Question: I am creating HTML pages with a base string and annotations on top of the base string's words and letters. Right now I'm using the and tags and I tried tables and divs too. It looks like this:

Source:
'''
<body>
<ruby>
<rb>Xin </rb><rt>shin</rt>
<rb>Brasil</rb><rt>buraziru</rt>
<rb>1</rb><rt>ichi</rt>
etc.
'''
Is there a way to rewrite the HTML, so the output looks roughly the same, but at the same time allow highlighting only the small characters shown in yellow, without having to select the big letters with them (so that the selection can be copied to the clipboard)?
Right now, and with the simple table cell methods I tried, you are forced to highlight big letters with the small.
The picture makes the association look totally random, but the tricky part is that the markup has to line up centered with the corresponding "big" letters.
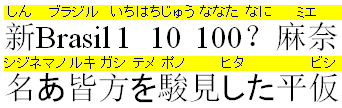
Answer: '''
<style>
.r { display: inline-block; text-align: center;}
.ra { display: block; font-size: 60%; }
</style>
<a class=r><span class=ra>shin</span>Xin </a>
<a class=r><span class=ra>buraziru</span>Brasil</a>
<a class=r><span class=ra>ichi</span>1</a>
'''
On browsers that support ruby markup, the ruby annotations looks selectable and copyable to me. But on IE, when an annotation is selected, the distinctive background color used the browser extends down over the base texts as well, so it like you had selected both. If you do Ctrl+C and Ctrl+V then, you'll see that only the annotation is copied. On Chrome, this problem does not exist: only the selected annotation is highlighted.
This could still be seen a problem. There is the perhaps more serious problem that Firefox does not support ruby markup.
The code I suggest above uses text-level markup with classes instead of ruby markup and styling that displays it in a ruby-like manner. I put the annotation the annotated word, since then it is easy to place the annotation above the base text--without positioning, just by making the container element an inline block and the annotation a block inside it.
The markup is a bit messy, but this approach works widely across browsers. I suppose main problem is with 'display: inline-block', but it seems that in simple use like this, <URL>.